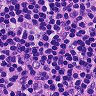
Metastatic tissue present: no